Question: I have used a JTable only for the alignement of the values I want to display.
So far I my table looks like this:

What I want is to delete the margin of the table, so it can't be noticed that it is a table. Is there a way to make this possible?
My code:
'''
displayNames = new ArrayList<String>();
displayClasses = new ArrayList<String>();
for (int i=0; i<displayName.size(); i++) {
displayNames.add(displayName.get(i));
displayClasses.add(classes.get(i));
}
Object rowData[][] = { displayNames.toArray(), displayClasses.toArray() };
Object columnNames[] = displayNames.toArray();
JTable table = new JTable(rowData, columnNames);
table.setTableHeader(null);
table.setShowGrid(false);
table.setBackground(Color.LIGHT_GRAY);
tablePane = new JScrollPane(table);
tablePane.setPreferredSize(new Dimension(765,40));
tablePane.setBackground(Color.LIGHT_GRAY);
rightPanel.removeAll();
rightPanel.updateUI();
rightPanel.add(tablePane);
public void showGUI() {
JFrame frame = new JFrame();
frame.add(leftPanel,BorderLayout.EAST);
frame.add(listScrollPane,BorderLayout.WEST);
frame.add(rightPanel);
frame.setSize(1000,500);
frame.setLocation(200,100);
frame.setDefaultCloseOperation(JFrame.EXIT_ON_CLOSE);
frame.setVisible(true);
}
'''
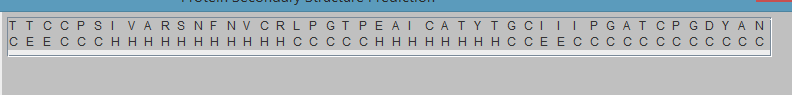
Answer: It sounds like you want to use setBorder on the JScrollPane
'''
tablePane.setBorder(BorderFactory.createEmptyBorder());
'''
Answered in more detail <URL>.